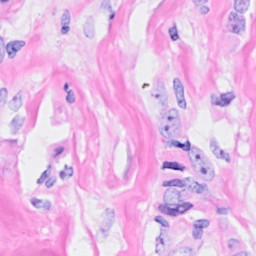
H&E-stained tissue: Breast